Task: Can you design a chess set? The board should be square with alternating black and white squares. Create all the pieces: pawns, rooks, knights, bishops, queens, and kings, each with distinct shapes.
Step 3985:
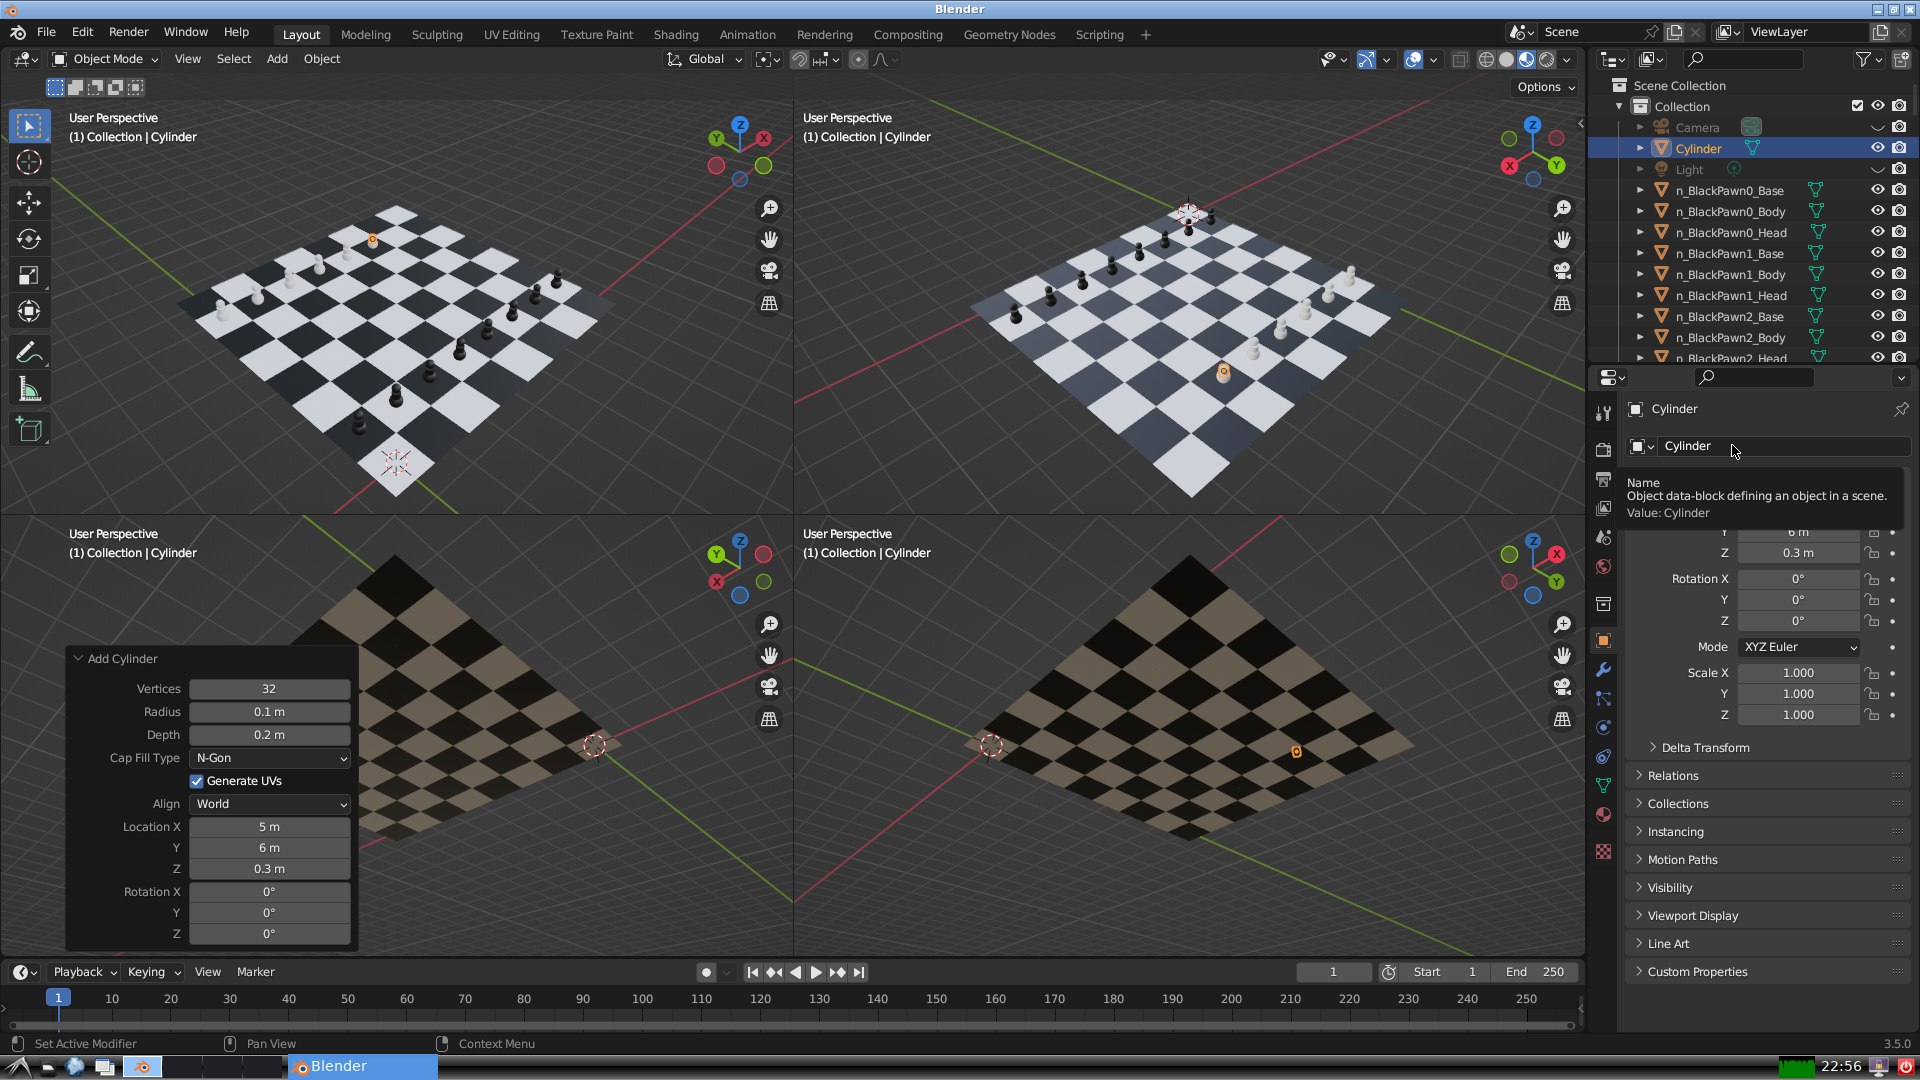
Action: click: no